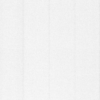
Label: dusty